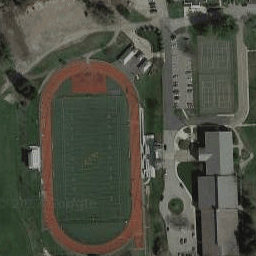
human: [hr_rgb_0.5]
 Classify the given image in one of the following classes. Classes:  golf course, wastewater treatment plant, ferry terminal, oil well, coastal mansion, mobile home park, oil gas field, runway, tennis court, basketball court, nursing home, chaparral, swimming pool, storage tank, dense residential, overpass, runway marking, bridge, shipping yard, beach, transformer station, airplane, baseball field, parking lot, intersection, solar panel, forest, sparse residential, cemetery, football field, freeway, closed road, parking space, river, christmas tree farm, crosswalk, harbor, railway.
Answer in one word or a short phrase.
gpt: football field